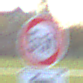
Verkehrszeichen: TatsaechlicheMasse
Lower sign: RichtungsangabeDurchPfeile2
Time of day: MorningAfternoon
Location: Outdoor (Suburban)
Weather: PartlyCloudy
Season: NotSpecified
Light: Natural